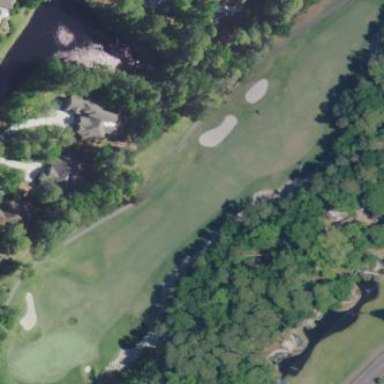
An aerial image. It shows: Grassy area designated as golf fairway.